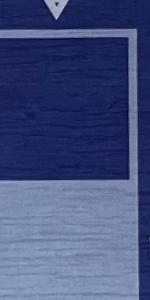
Label: Empty